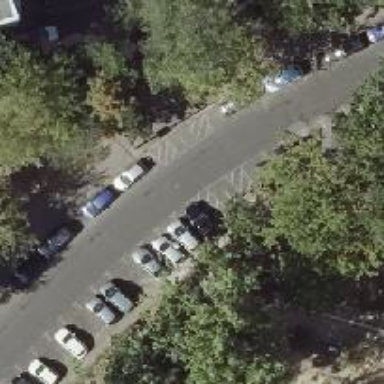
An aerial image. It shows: Residential road with asphalt surface. There are sidewalks on both sides and parking lane.